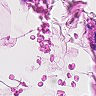
Metastatic tissue present: no